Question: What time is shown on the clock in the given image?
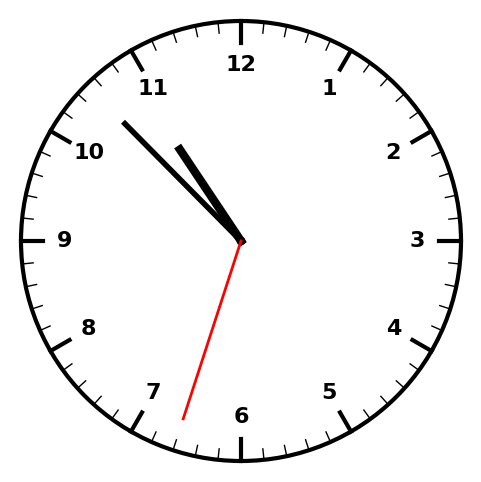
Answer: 10:52:33